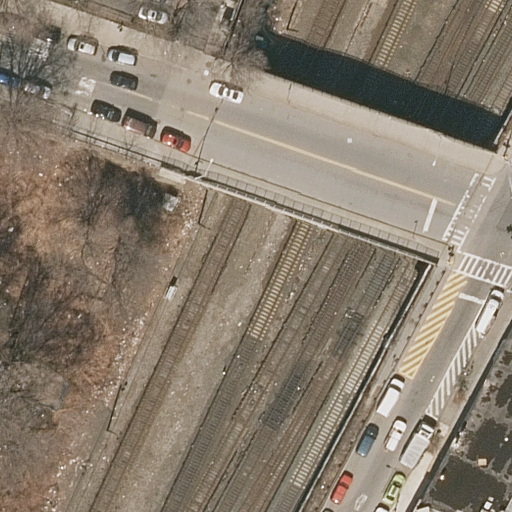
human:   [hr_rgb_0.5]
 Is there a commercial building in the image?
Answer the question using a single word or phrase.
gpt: no

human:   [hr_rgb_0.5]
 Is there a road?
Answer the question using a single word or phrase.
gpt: yes

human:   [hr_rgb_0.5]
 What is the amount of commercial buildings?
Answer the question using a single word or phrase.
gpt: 0

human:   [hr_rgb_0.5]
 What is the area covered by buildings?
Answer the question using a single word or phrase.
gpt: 342m2

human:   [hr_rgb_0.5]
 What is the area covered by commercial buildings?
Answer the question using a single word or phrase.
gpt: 0m2

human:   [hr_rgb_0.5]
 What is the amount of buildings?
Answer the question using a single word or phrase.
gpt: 1

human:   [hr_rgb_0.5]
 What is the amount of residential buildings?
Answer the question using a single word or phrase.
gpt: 1

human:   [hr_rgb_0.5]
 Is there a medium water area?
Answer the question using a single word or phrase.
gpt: no

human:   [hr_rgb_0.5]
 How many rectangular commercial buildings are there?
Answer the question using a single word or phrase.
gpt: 0

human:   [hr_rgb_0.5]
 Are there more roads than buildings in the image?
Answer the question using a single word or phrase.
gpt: yes

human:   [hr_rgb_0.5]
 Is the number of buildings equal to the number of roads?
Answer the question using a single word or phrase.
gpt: no

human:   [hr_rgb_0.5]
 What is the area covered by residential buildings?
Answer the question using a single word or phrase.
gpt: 342m2

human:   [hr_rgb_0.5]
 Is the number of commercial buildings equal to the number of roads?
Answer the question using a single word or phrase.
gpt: no

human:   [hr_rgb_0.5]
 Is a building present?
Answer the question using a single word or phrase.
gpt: yes

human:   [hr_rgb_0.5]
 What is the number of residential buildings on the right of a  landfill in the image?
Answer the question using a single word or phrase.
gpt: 0

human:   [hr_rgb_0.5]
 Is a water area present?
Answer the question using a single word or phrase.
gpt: no

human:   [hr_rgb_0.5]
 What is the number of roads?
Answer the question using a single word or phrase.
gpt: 6

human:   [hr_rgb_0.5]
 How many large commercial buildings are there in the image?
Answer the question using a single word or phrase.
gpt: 0

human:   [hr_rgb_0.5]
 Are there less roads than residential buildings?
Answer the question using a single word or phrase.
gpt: no

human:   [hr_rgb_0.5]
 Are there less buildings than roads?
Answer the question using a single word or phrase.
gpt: yes

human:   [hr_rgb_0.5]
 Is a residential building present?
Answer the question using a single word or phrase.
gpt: yes

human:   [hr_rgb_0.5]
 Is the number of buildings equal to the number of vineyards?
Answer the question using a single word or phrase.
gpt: no

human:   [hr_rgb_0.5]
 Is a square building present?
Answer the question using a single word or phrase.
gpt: no

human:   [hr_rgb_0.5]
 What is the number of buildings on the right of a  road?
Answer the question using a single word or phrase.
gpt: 1

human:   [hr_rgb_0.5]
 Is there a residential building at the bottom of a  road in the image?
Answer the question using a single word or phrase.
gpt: yes

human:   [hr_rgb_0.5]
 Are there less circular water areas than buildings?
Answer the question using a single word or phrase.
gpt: yes

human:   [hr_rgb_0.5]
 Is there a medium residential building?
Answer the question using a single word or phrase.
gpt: yes

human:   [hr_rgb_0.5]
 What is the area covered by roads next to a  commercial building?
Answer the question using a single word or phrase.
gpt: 0m2

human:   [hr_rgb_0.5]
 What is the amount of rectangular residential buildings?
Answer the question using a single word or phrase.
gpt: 1

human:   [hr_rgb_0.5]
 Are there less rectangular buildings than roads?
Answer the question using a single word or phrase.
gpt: yes

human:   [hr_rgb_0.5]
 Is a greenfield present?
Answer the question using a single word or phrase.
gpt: no

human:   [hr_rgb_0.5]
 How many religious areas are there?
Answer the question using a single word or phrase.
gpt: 0

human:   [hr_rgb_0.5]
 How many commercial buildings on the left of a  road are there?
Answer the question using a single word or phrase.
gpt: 0

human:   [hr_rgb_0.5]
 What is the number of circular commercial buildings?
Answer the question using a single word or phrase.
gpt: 0

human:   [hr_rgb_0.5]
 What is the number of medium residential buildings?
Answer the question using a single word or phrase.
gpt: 1

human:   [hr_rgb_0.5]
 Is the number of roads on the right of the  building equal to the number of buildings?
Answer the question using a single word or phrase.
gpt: no

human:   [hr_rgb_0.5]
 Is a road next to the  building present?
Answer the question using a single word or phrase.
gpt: yes

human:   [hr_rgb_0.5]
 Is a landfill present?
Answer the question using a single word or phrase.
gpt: no

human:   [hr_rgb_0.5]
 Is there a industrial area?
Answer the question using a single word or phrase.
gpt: no

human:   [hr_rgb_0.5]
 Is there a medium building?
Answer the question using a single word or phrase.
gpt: yes

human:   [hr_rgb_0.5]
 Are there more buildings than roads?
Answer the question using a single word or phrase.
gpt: no

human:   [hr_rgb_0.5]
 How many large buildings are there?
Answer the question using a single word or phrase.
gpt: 0

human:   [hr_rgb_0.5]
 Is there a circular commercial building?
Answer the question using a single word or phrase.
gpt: no

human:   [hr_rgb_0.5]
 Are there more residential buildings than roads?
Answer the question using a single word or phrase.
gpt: no

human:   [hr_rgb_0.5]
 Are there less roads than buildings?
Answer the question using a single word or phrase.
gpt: no

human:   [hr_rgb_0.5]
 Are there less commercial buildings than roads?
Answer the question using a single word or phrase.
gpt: yes

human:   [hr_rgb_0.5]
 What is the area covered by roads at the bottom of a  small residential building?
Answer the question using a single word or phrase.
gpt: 0m2

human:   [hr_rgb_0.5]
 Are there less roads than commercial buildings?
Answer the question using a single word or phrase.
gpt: no

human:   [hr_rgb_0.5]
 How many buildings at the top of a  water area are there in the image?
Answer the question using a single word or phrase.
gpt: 0

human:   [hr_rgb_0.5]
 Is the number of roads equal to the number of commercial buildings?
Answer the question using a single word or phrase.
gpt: no

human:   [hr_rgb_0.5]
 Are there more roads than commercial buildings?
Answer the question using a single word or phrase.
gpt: yes

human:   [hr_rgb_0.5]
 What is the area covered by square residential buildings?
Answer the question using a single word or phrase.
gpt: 0m2

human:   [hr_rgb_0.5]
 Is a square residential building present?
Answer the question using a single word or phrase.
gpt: no

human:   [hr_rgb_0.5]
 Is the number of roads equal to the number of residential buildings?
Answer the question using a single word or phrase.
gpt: no

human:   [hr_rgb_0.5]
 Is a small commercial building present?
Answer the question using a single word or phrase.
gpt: no

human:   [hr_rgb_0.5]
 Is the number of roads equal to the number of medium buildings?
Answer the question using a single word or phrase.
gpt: no

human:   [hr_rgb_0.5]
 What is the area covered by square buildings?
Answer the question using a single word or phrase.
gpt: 0m2

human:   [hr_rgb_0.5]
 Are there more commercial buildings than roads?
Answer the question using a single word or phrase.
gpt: no

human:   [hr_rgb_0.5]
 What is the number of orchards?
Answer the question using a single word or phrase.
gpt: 0

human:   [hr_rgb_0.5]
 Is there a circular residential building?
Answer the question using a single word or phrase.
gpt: no

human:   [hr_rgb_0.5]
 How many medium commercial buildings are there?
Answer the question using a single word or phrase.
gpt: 0

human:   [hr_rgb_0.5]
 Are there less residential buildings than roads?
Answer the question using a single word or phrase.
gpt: yes

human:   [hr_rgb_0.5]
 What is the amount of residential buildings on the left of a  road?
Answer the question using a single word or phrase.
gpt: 0

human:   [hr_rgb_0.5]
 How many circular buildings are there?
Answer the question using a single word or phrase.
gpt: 0